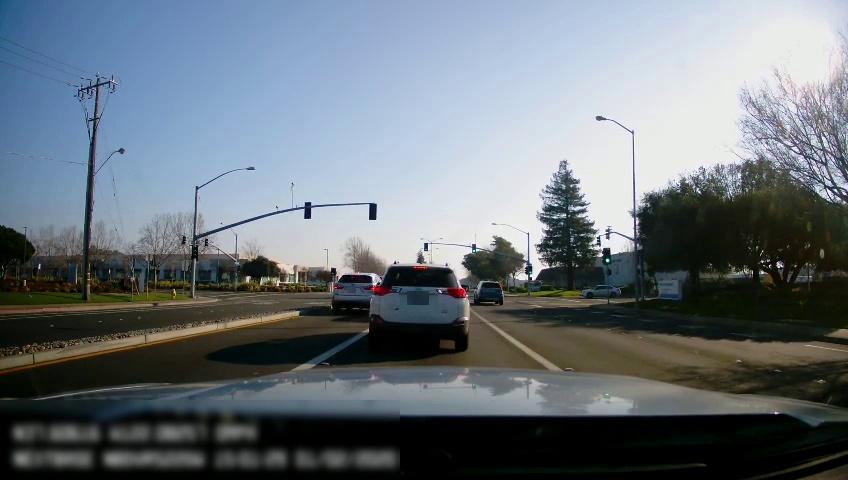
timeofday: Day
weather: Sunny
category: Drivable Space
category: Drivable Space
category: Vehicles | SUV
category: Vehicles | SUV
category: Vehicles | SUV
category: Vehicles | Car
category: Lanes | Alternate Lane
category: Lanes | Current Lane
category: Lanes | Current Lane
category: Lanes | Alternate Lane
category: Lanes | Opposite Lane
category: Lanes | Opposite Lane
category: Traffic | Lights
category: Traffic | Lights
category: Traffic | Lights
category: Traffic | Lights
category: Traffic | Lights
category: Traffic | Lights
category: Traffic | Lights
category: Traffic | Lights